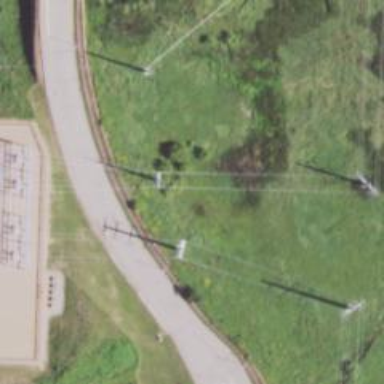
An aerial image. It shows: Power tower.